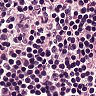
Metastatic tissue present: no